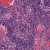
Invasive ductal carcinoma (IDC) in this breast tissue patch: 0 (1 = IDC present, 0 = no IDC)